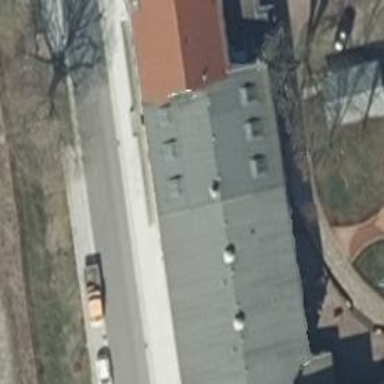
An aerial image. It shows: Restaurant.